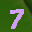
Label: 7